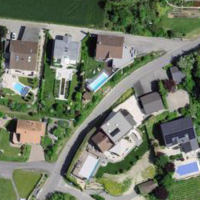
EUNIS habitat code: 55
Species observed at this site:
Grus grus